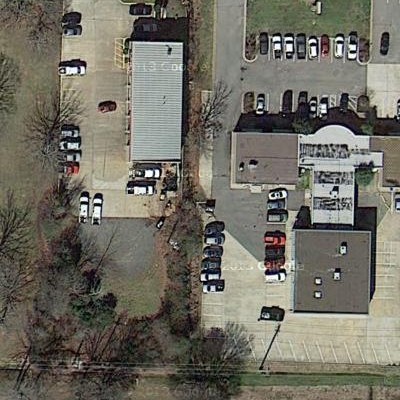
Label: Industry